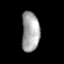
Tissue: lung
Cell type: Smooth muscle cells
Senescence score: 0.6097
Nuclear area (px): 694
Mean DAPI intensity: 165.424